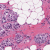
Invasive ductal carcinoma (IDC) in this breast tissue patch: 1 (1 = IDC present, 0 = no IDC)